RGB frame:
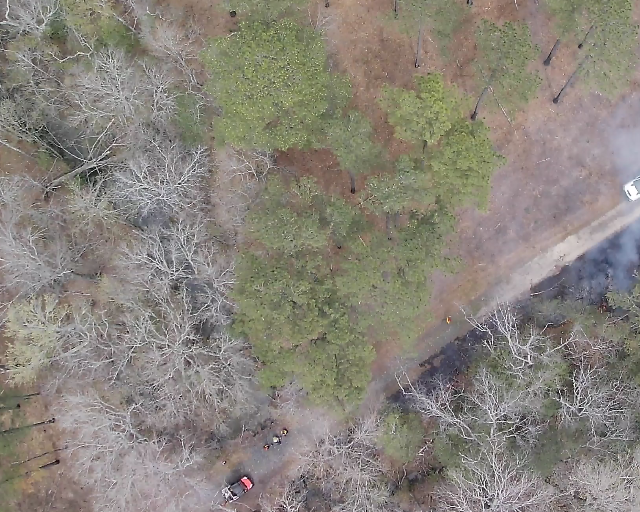
Thermal frame:
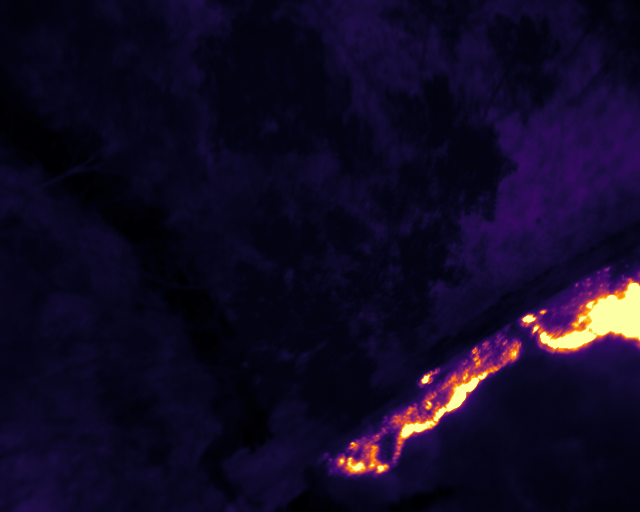
Captured: 2026-02-26 03:07:56
Pixels at or above 80 °C: 6765 (fraction of frame: 0.02065)